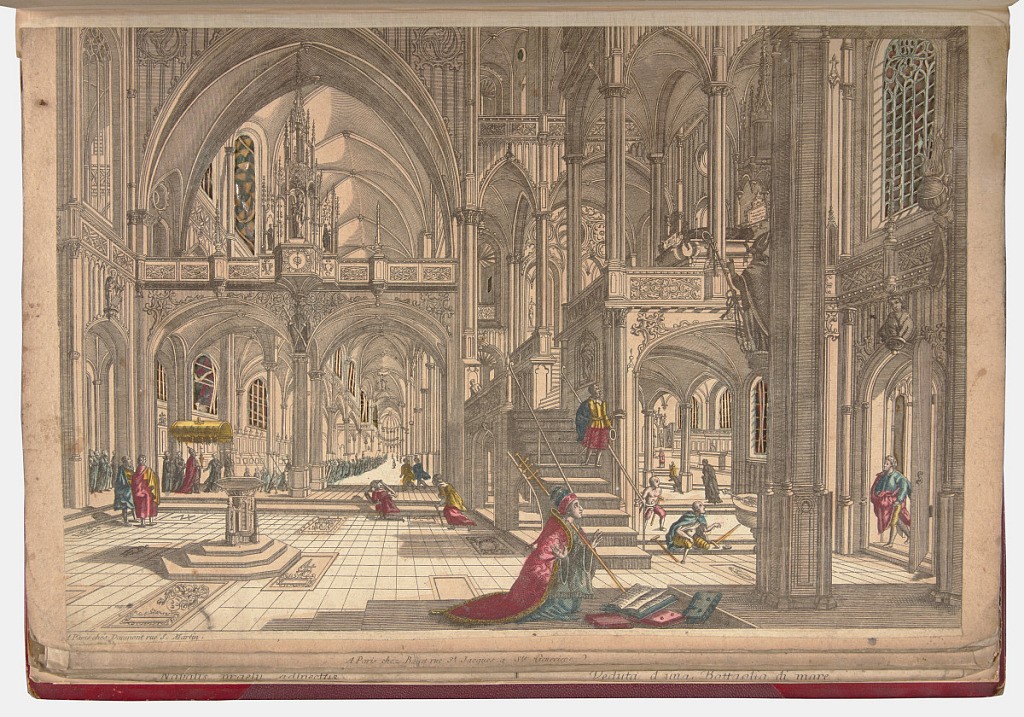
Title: L'Eglise de St. Pierre à Rome (St. Peter's Basilica in Rome)
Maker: Chez Daumont, active 18th century
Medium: Hand-colored etching on paper; verso: pen and brown ink, white paper, patterned fabric, and plastic adhered with thread and adhesive
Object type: Bound print
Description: Perspective view showing the interior of St. Peter's Basilica in Rome. At left, a procession moves down the length of the nave, viewed through two wide arched openings. A baptismal font at front left is surrounded by decorative floor panels. At front right, a figure in a red cloak holding a papal cross kneels before an open book, looking up and extending his hands with palms facing up. Stairs ascend to a balcony behind him, and a column cuts across the foreground at right. The windows of the church are cut out, with patterned fabric mimicking stained glass, covered in a plasticky material, and thread visible through the openings. Printed along bottom margin: A Paris chés Daumont rue S. Martin.

Verso:  Patches of white paper covering patterned fabric and thread, slightly visible through the paper, and an inscription in French identifying the print.